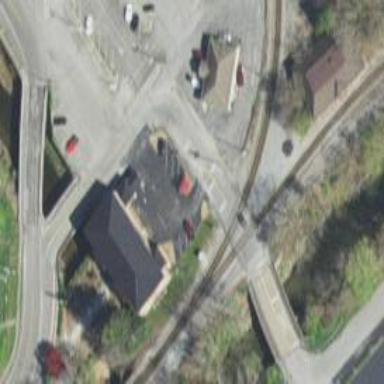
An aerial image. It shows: Level crossing along the railway.